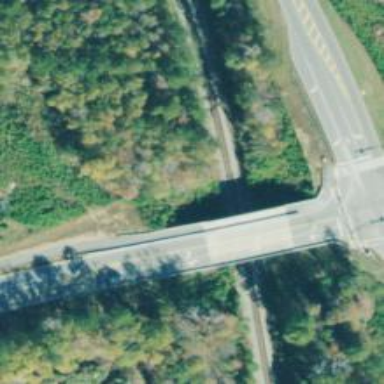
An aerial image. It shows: Tertiary road passing over bridge.